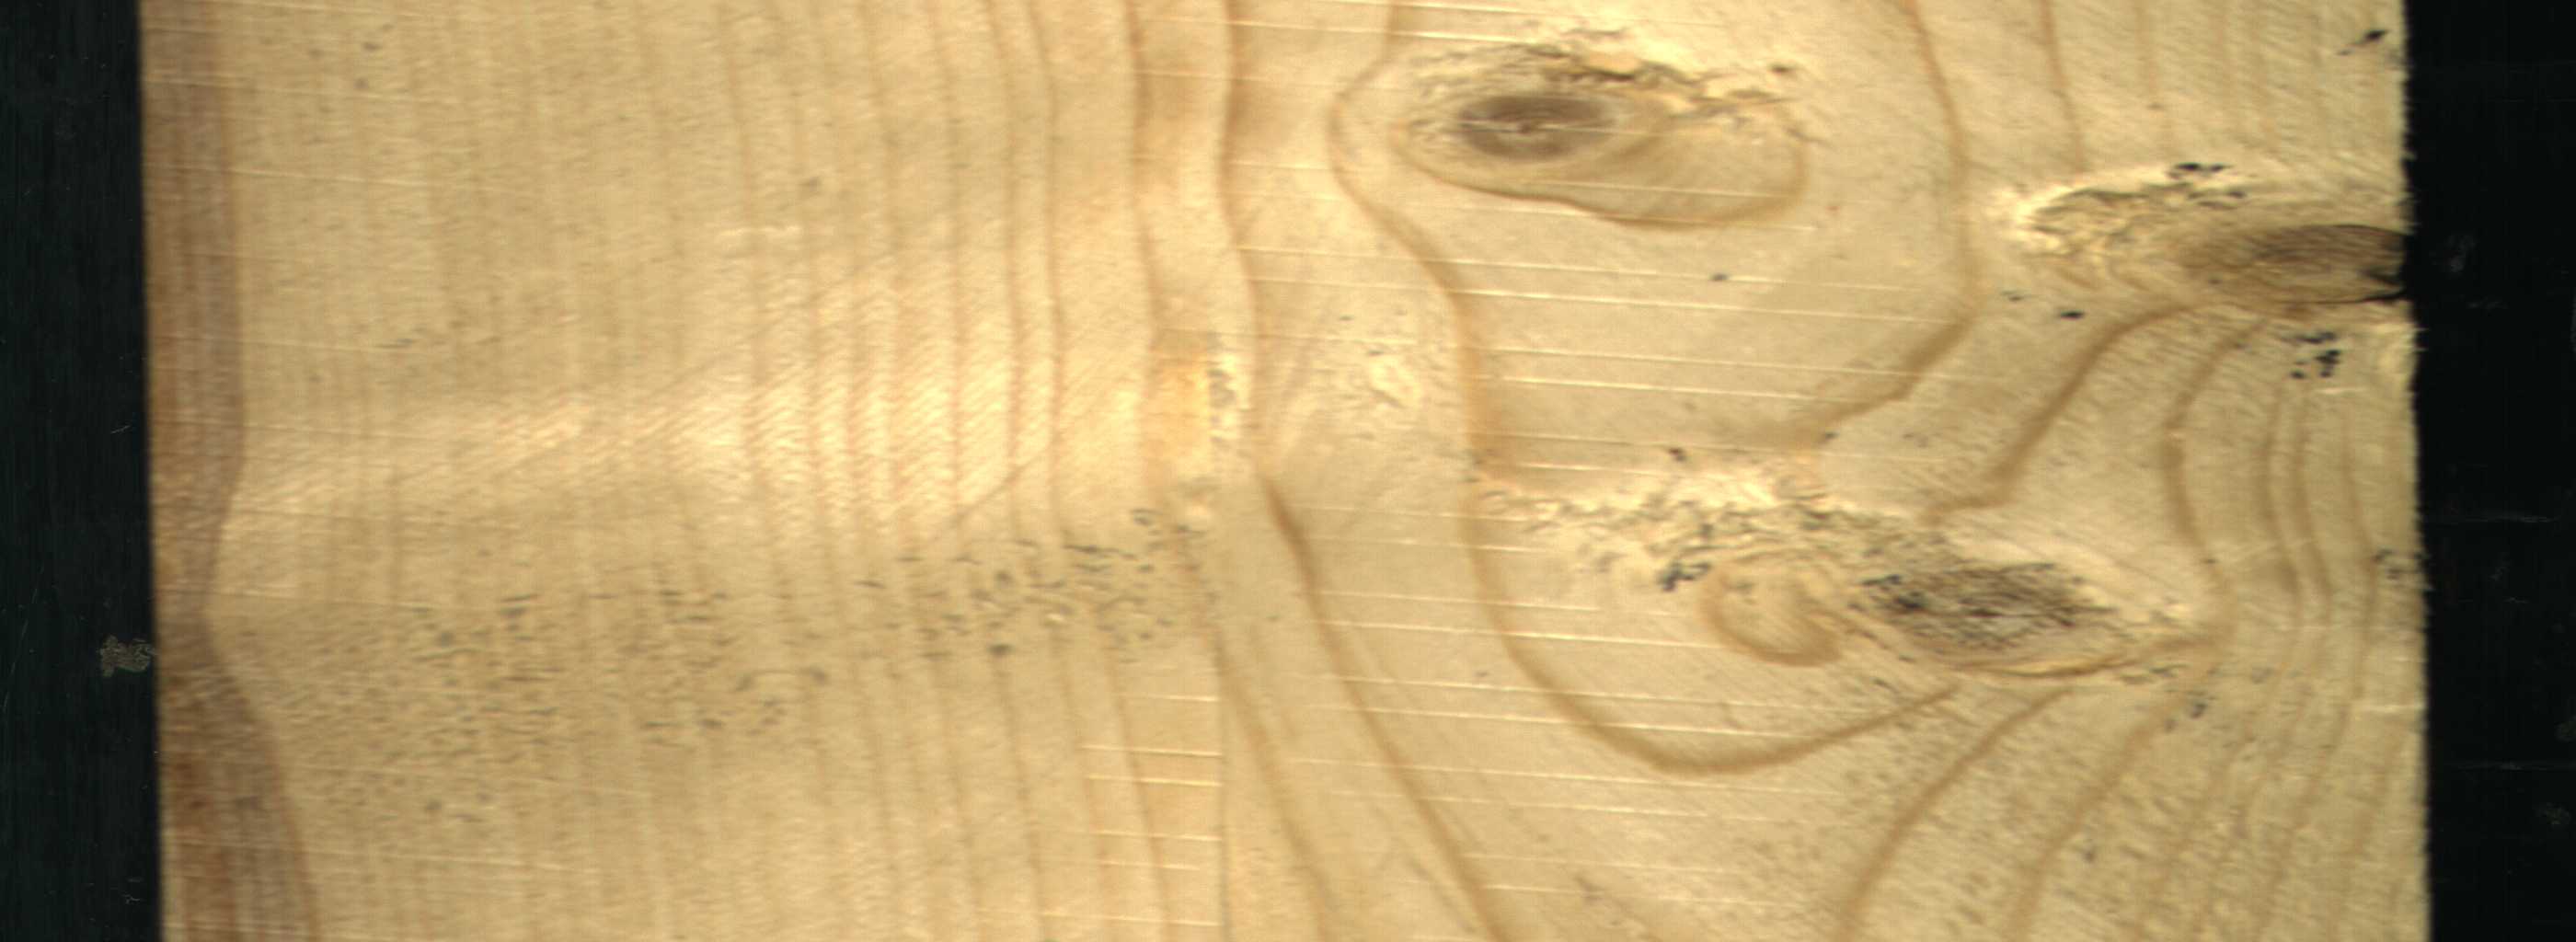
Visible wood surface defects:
Quartzity
Live_Knot
Live_Knot
Live_Knot